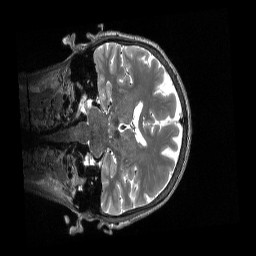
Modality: T2w
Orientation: coronal
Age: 74
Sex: female
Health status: healthy
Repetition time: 3.2 s
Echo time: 0.563 s